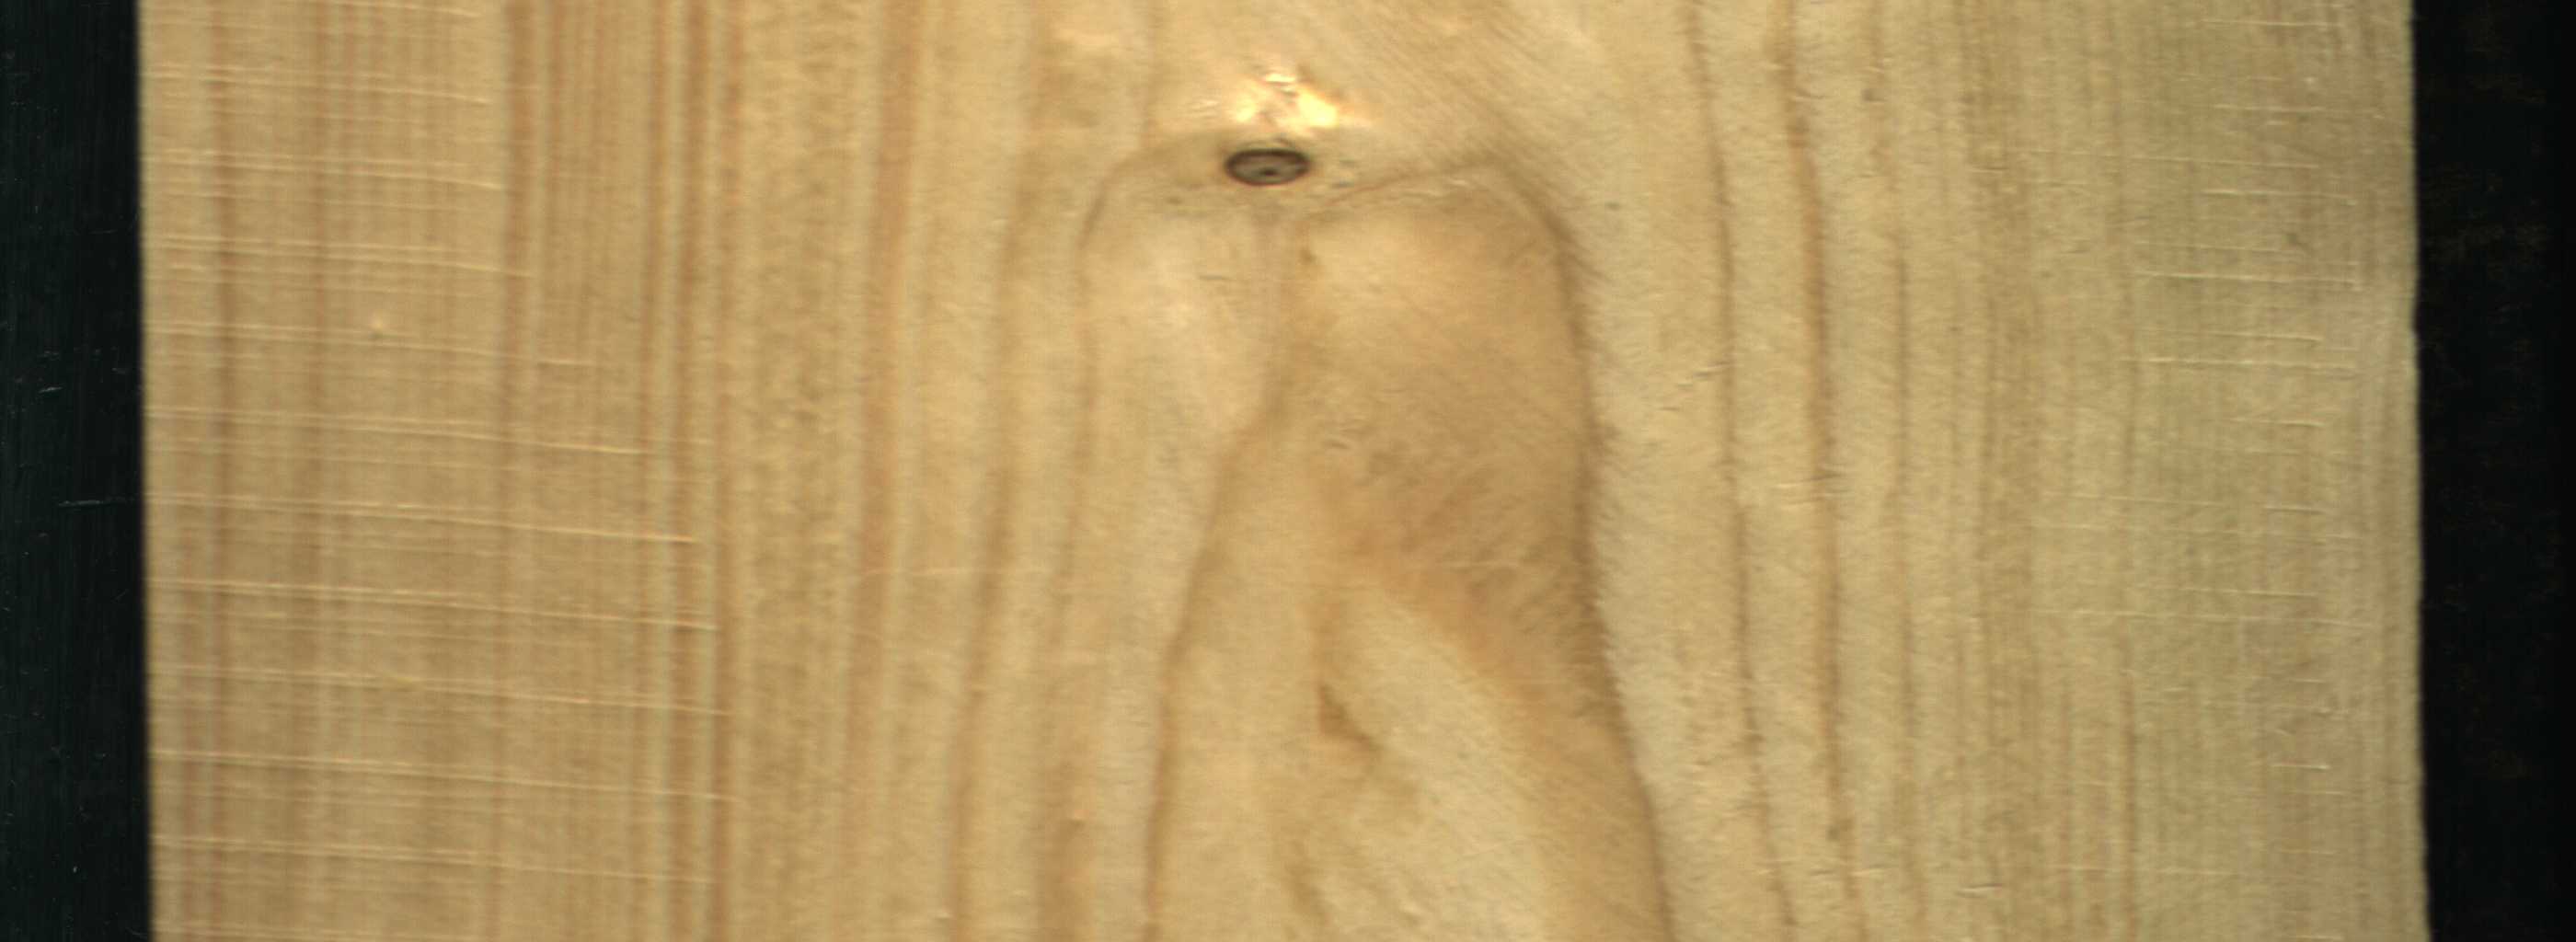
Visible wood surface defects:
Live_Knot